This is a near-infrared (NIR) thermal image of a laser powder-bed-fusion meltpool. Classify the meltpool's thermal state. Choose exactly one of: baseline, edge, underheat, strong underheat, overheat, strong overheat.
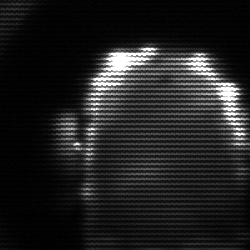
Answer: baseline